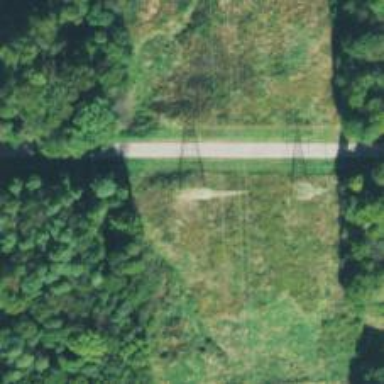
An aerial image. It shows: Lattice structure tower.